Question: I am trying to align several elements in a Java Applet, I am not able to do it. Please help me. Here is my code:
'''
public class User extends JApplet implements ActionListener,ItemListener {
public int sentp,recievedp,corruptedp;
public String stetus;
public double energi,nodeid,en;
TextField name,time,initene,ampco,acttran;
Button rsbt,vlbt,insd ;
Choice ch,ch2;
public String patrn;
public void init() {
this.setSize(800,600);
Label namep= new Label("
Enter the No. of Nodes: ", Label.CENTER);
name = new TextField(5);
Label timep = new Label("
Enter time of Simulation: ",Label.CENTER);
time = new TextField(5);
Label initen = new Label("
Initial Energy Of Each Sensor Node:");
initene = new TextField("10^-4 Joules");
initene.setEditable(false);
Label ampcon = new Label("
Amplifier Constant:");
ampco = new TextField("10^-12 Joules");
ampco.setEditable(false);
Label acttrans = new Label("
Energy Required To Activate Transmitter/Reciever:");
acttran = new TextField("50 ^ -9 Joules");
acttran.setEditable(false);
Label chp = new Label("
Select Radio Model:",Label.CENTER);
rsbt = new Button("Run The Simulation");
ch= new Choice();
ch.add("");
ch.add("Gaussian RadioModel");
ch.add("Rayleigh RadioModel");
Label pat= new Label("
Distribution Pattern");
ch2= new Choice();
ch2.add("");
ch2.add("Rectangular Pattern");
ch2.add("Linear Pattern");
ch2.add("Random Pattern");
vlbt=new Button("ViewLog");
insd=new Button("Details of node");
JPanel cp = new JPanel();
this.add(cp);
GridBagLayout gridb = new GridBagLayout();
Container cont = getContentPane();
cont.setLayout(gridb);
add(cp);
GroupLayout layout = new GroupLayout(cp);
cp.setLayout(layout);
layout.setAutoCreateGaps(true);
layout.setAutoCreateContainerGaps(true);
layout.setVerticalGroup(
layout.createSequentialGroup()
.addGroup(layout.createParallelGroup()
.addComponent(namep)
.addComponent(name)
.addComponent(rsbt))
.addGroup(layout.createSequentialGroup()
.addComponent(timep)
.addComponent(time)
.addComponent(vlbt))
.addGroup(layout.createSequentialGroup()
.addComponent(chp)
.addComponent(ch))
.addGroup(layout.createParallelGroup(GroupLayout.Alignment.LEADING)
.addComponent(pat)
.addComponent(ch2))
.addGroup(layout.createParallelGroup(GroupLayout.Alignment.LEADING)
.addComponent(initen)
.addComponent(initene))
.addGroup(layout.createParallelGroup(GroupLayout.Alignment.LEADING)
.addComponent(ampcon)
.addComponent(ampco))
.addGroup(layout.createParallelGroup(GroupLayout.Alignment.LEADING)
.addComponent(acttrans)
.addComponent(acttran))
);
rsbt.addActionListener(this);
vlbt.addActionListener(this);
insd.addActionListener(this);
ch.addItemListener(this);
ch2.addItemListener(this);
}
'''
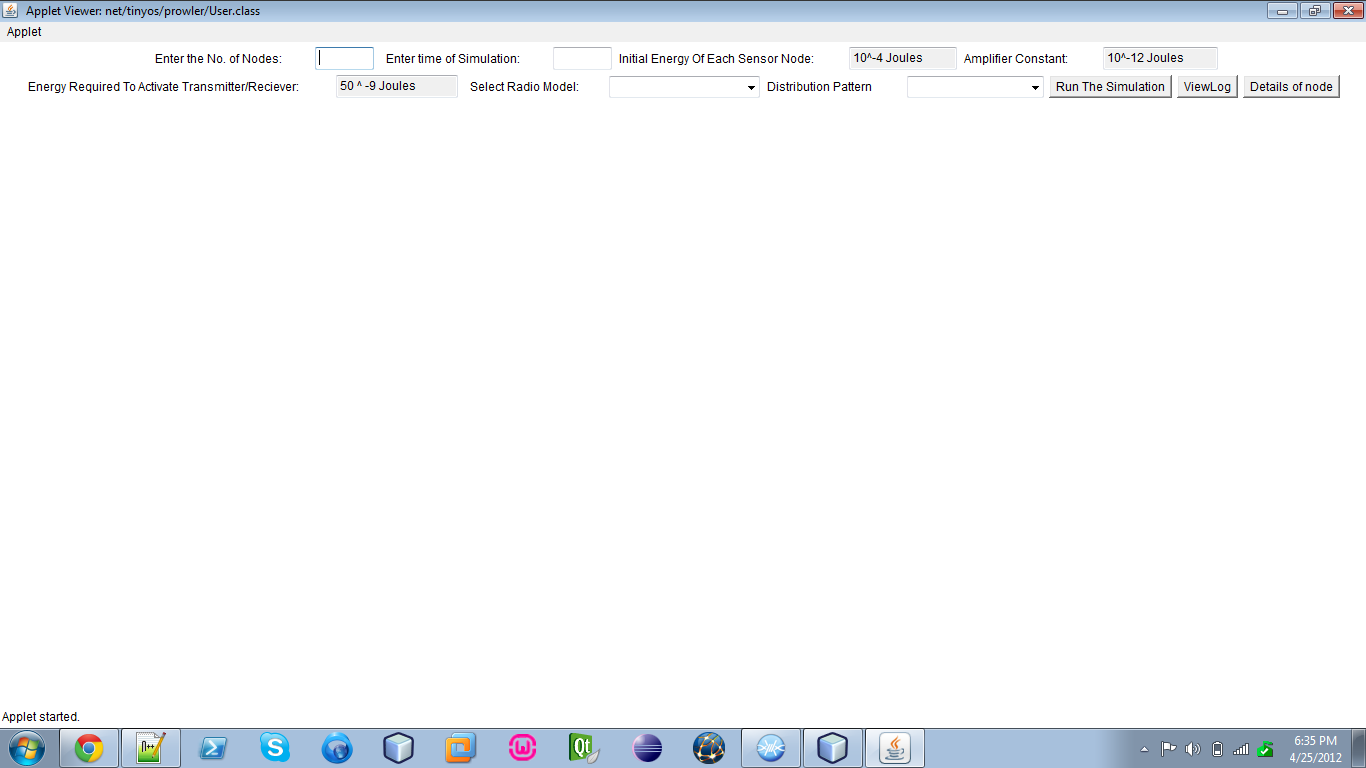
Answer: Try this, is this good for you :
'''
import java.awt.*;
import javax.swing.*;
public class AppletLayout extends JApplet
{
private JTextField noNodeField;
private JTextField timeSimField;
private JTextField iniEngField;
private JTextField ampConsField;
private JTextField engReqField;
private JComboBox selModeCombo;
private JComboBox distPattCombo;
private JButton runSimButton;
private JButton logButton;
private JButton detailNodeButton;
private String[] selectionModelString = {"", "Gaussian RadioModel"
, "Rayleigh RadioModel"};
private String[] distPatternString = {"", "Rectangular Pattern"
, "Linear Pattern"
, "Random Pattern"};
public void init()
{
try
{
SwingUtilities.invokeLater(new Runnable()
{
public void run()
{
createAndDisplayGUI();
}
});
}
catch(Exception e)
{
System.err.println("Unable to Create and Display GUI : " + e.getMessage());
e.printStackTrace();
}
}
private void createAndDisplayGUI()
{
JLabel noNodeLabel = new JLabel("Enter the No. of Nodes :", JLabel.LEFT);
noNodeField = new JTextField(5);
JLabel timeSimLabel = new JLabel("Enter time of Simulation :", JLabel.LEFT);
timeSimField = new JTextField(5);
JLabel iniEngLabel = new JLabel("Initial Energy Of Each Sensor Node :", JLabel.LEFT);
iniEngField = new JTextField("10^-4 Joules");
JLabel ampConsLabel = new JLabel("Amplifier Constant :", JLabel.LEFT);
ampConsField = new JTextField("10^-12 Joules");
JLabel engReqLabel = new JLabel("Energy Required To Activate Transmitter/Reciever :", JLabel.LEFT);
engReqField = new JTextField("50 ^ -9 Joules");
JLabel selModeLabel = new JLabel("Select Radio Model :", JLabel.LEFT);
selModeCombo = new JComboBox(selectionModelString);
JLabel distPattLabel = new JLabel("Distribution Pattern :", JLabel.LEFT);
distPattCombo = new JComboBox(selectionModelString);
runSimButton = new JButton("Run Simulation");
logButton = new JButton("View Log");
detailNodeButton = new JButton("Details of Node");
JComponent contentPane = (JComponent) getContentPane();
JPanel topPanel = new JPanel();
topPanel.setBorder(BorderFactory.createEmptyBorder(5, 5, 5, 5));
topPanel.setLayout(new GridLayout(0, 2));
topPanel.add(noNodeLabel);
topPanel.add(noNodeField);
topPanel.add(timeSimLabel);
topPanel.add(timeSimField);
topPanel.add(iniEngLabel);
topPanel.add(iniEngField);
topPanel.add(ampConsLabel);
topPanel.add(ampConsField);
topPanel.add(engReqLabel);
topPanel.add(engReqField);
topPanel.add(selModeLabel);
topPanel.add(selModeCombo);
topPanel.add(distPattLabel);
topPanel.add(distPattCombo);
JPanel buttonPanel = new JPanel();
buttonPanel.setBorder(BorderFactory.createEmptyBorder(5, 5, 5, 5));
//buttonPanel.setLayout(new BoxLayout(buttonPanel, BoxLayout.Y_AXIS));
buttonPanel.setLayout(new GridLayout(0, 1, 5, 5));
buttonPanel.add(runSimButton);
buttonPanel.add(logButton);
buttonPanel.add(detailNodeButton);
JPanel mainPanel = new JPanel();
mainPanel.setLayout(new BorderLayout(5, 5));
mainPanel.add(topPanel, BorderLayout.CENTER);
mainPanel.add(buttonPanel, BorderLayout.LINE_END);
contentPane.add(mainPanel, BorderLayout.PAGE_START);
setSize(1000, 600);
}
}
'''
Here is the output :